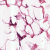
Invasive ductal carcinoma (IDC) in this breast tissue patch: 0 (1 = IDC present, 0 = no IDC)